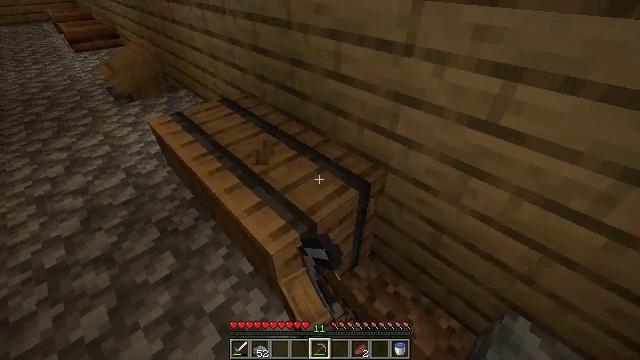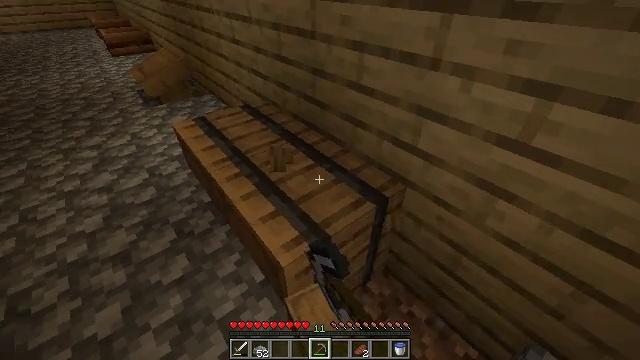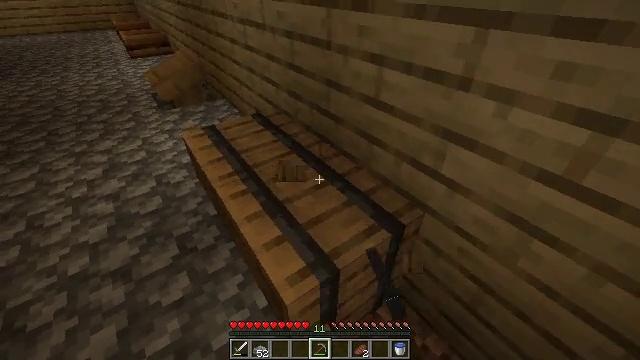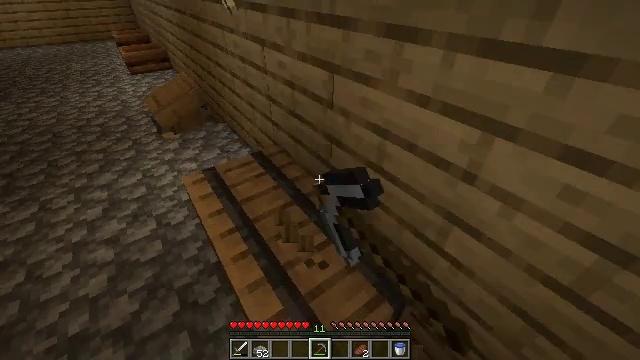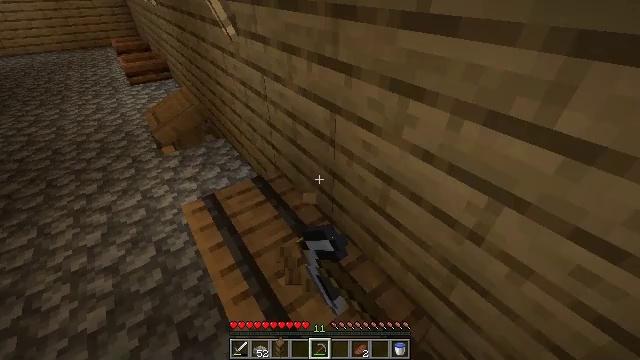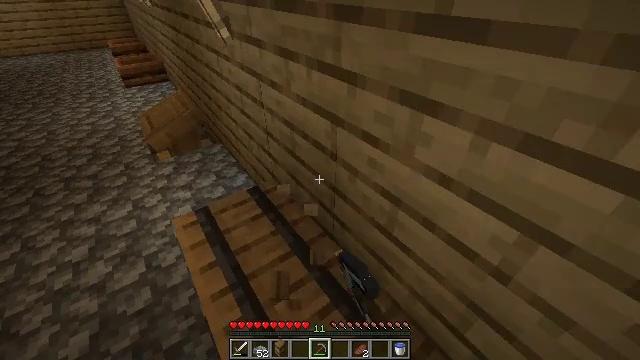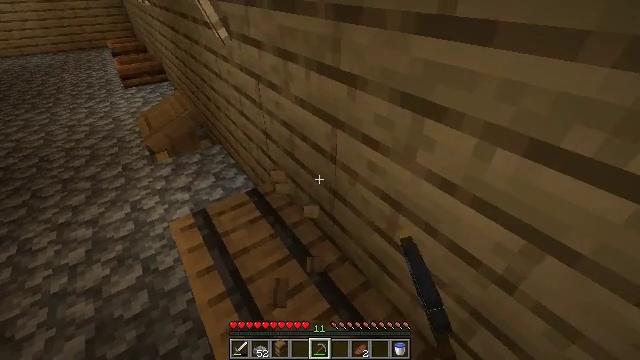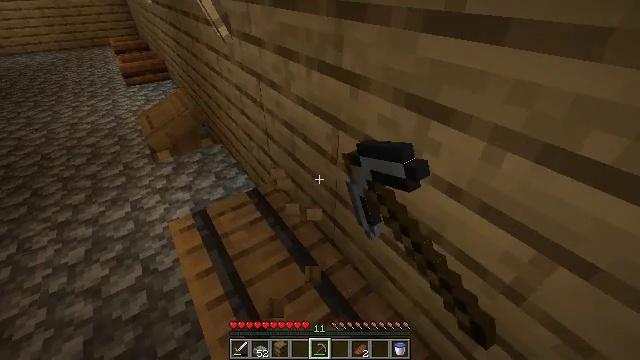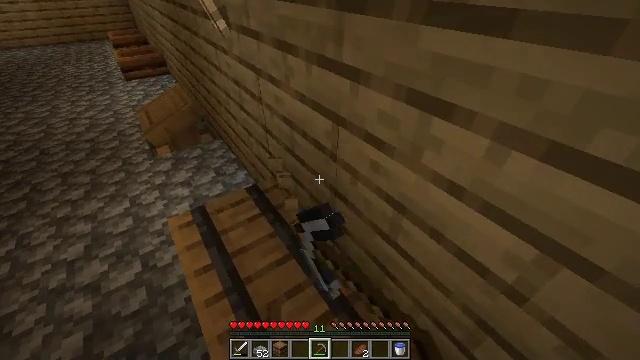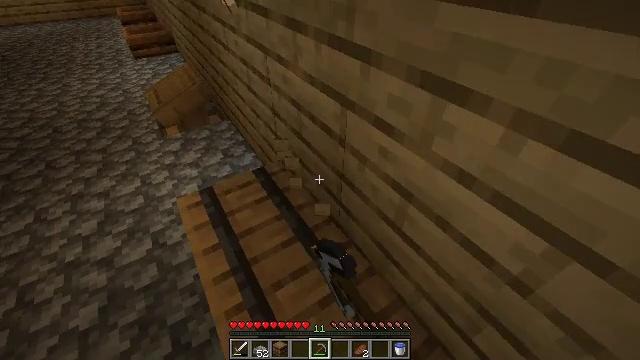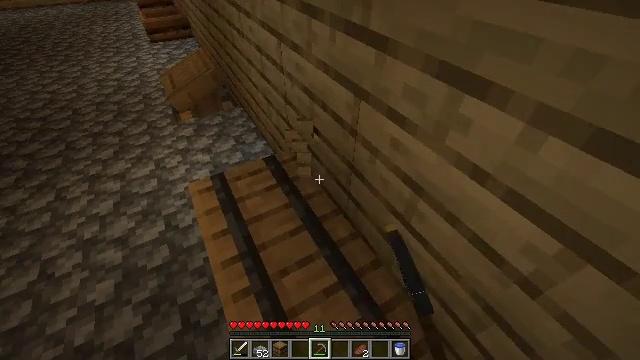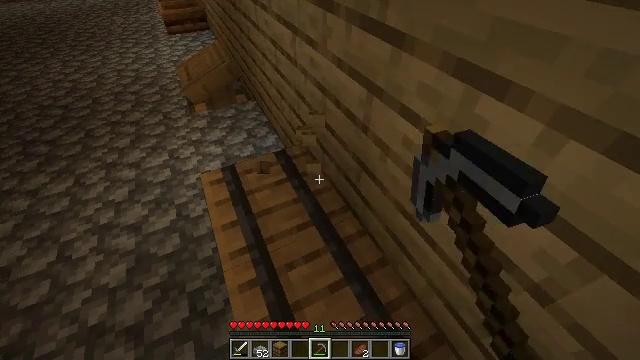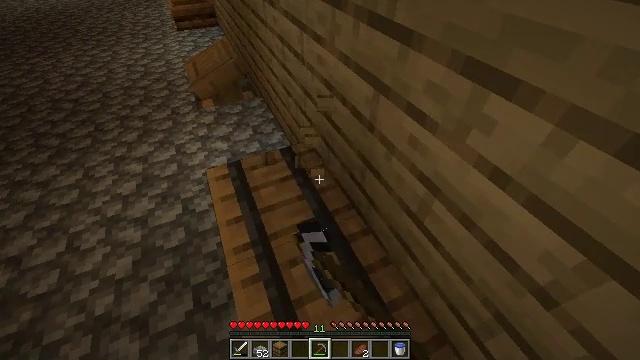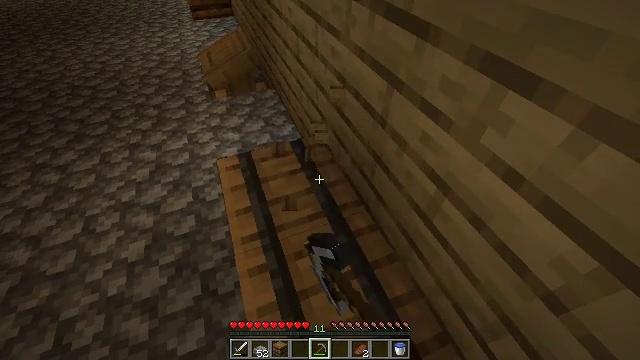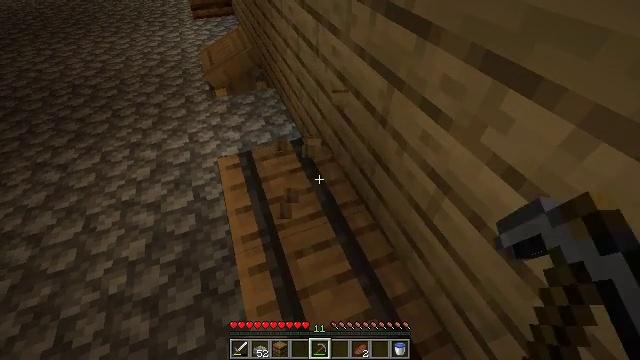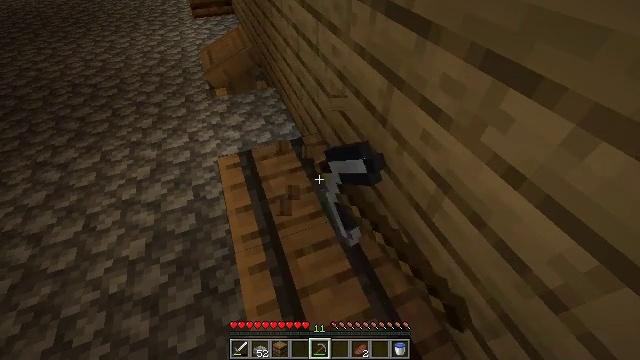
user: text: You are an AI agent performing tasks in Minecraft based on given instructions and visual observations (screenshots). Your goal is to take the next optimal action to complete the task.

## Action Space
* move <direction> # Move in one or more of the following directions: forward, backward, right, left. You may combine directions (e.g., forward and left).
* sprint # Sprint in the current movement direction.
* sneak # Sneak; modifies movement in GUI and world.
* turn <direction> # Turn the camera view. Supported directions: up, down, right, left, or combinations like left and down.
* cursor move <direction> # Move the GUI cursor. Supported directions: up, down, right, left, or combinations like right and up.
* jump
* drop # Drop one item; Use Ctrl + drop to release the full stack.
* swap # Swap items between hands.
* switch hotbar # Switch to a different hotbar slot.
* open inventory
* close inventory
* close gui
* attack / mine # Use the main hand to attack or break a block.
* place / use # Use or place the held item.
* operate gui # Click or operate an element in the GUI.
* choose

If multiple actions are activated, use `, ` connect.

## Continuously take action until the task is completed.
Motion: motion action
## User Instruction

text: Retrieve the barrel for inventory use.
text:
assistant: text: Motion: move forward, turn left and up, attack / mine
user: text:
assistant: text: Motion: move forward, turn left, attack / mine
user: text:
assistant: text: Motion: move forward, attack / mine
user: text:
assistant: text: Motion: move forward, attack / mine
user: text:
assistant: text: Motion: attack / mine
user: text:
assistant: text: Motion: attack / mine
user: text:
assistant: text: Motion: attack / mine
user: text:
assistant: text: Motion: turn down, attack / mine
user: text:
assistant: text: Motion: turn left and down, attack / mine
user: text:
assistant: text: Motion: turn left and down, attack / mine
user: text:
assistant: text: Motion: turn left, attack / mine
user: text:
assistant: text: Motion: turn left, attack / mine
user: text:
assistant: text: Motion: turn left and down, attack / mine
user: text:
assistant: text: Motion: attack / mine
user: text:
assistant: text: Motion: attack / mine
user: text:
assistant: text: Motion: attack / mine
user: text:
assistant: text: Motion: attack / mine
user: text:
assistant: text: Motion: attack / mine
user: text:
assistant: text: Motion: attack / mine
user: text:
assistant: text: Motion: attack / mine
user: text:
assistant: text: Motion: attack / mine
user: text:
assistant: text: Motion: attack / mine
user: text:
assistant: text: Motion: attack / mine
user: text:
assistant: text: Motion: attack / mine
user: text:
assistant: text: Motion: attack / mine
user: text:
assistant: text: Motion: attack / mine
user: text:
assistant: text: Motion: attack / mine
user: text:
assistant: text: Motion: attack / mine
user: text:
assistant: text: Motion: attack / mine
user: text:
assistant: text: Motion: attack / mine